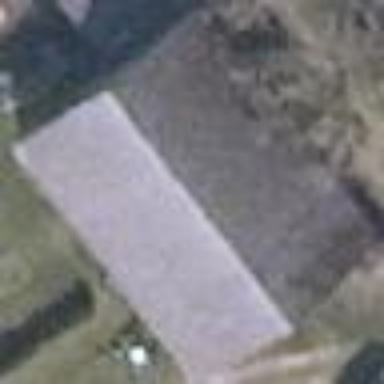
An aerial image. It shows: Gabled roof on farm auxiliary building.